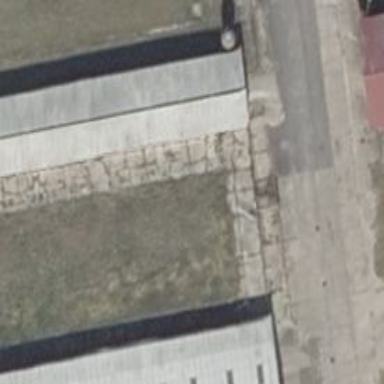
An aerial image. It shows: Industrial building.